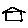
Label: house